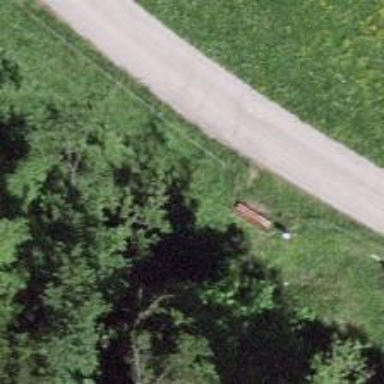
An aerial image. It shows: Bench.